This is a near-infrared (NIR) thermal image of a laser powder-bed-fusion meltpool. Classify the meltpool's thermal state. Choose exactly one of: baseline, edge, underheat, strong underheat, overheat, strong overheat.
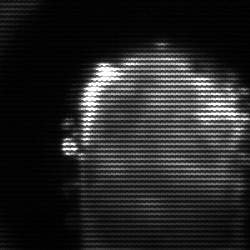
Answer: baseline